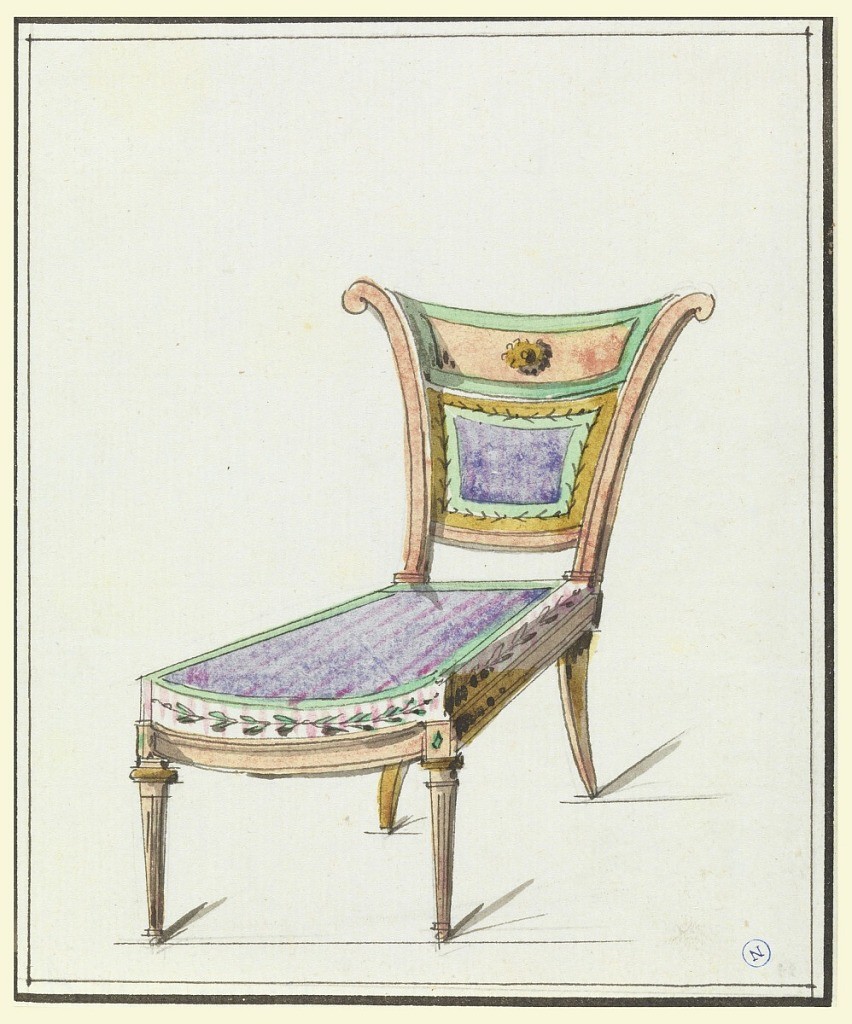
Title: Design for a Chair
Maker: Jean Démosthène Dugourc, French, 1749–1825
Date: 1790
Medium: Brush and watercolor, grey wash, pen and black ink on white laid paper
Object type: Drawing
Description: Side chair, elongated seat upholstered in purple, bordered with leaf motif on pink and white stripe.  Fan-shaped back, rectangular panel with central rosette upholstered back rest.